Question: My intent was to have a dev branch that I would create feature branches off. Those feature branched would be merged into the dev branch and the dev branch would then be merged back to master. Some how I managed to screw that up and I left my dev branch behind, so here is what I now have.

I think after merging the password_rest_and_activation_support branch into master, I could just create a new "dev" branch, called "dev-new" or "development", but I seems like I should be able somehow reuse the "dev" name, but I am not sure how to do this. I was thinking of just deleting the existing dev branch and creating a new one? What the right way to do this, given that the dev branch is also on a remote?
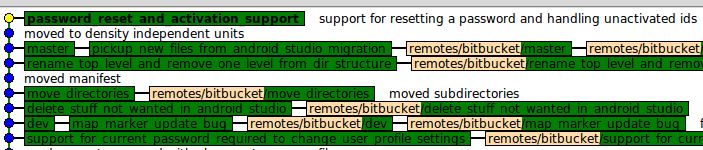
Answer: '''
git checkout master
git branch -D dev
'''
(forcefully delete local 'dev')
'''
git push origin :dev
'''
(delete remote 'dev')
'''
git checkout -b dev
'''
(create a new local 'dev' branch)
'''
git push origin dev
'''
(push new 'dev' to origin)
For some non-destructive options, including branch renaming, see <URL>.